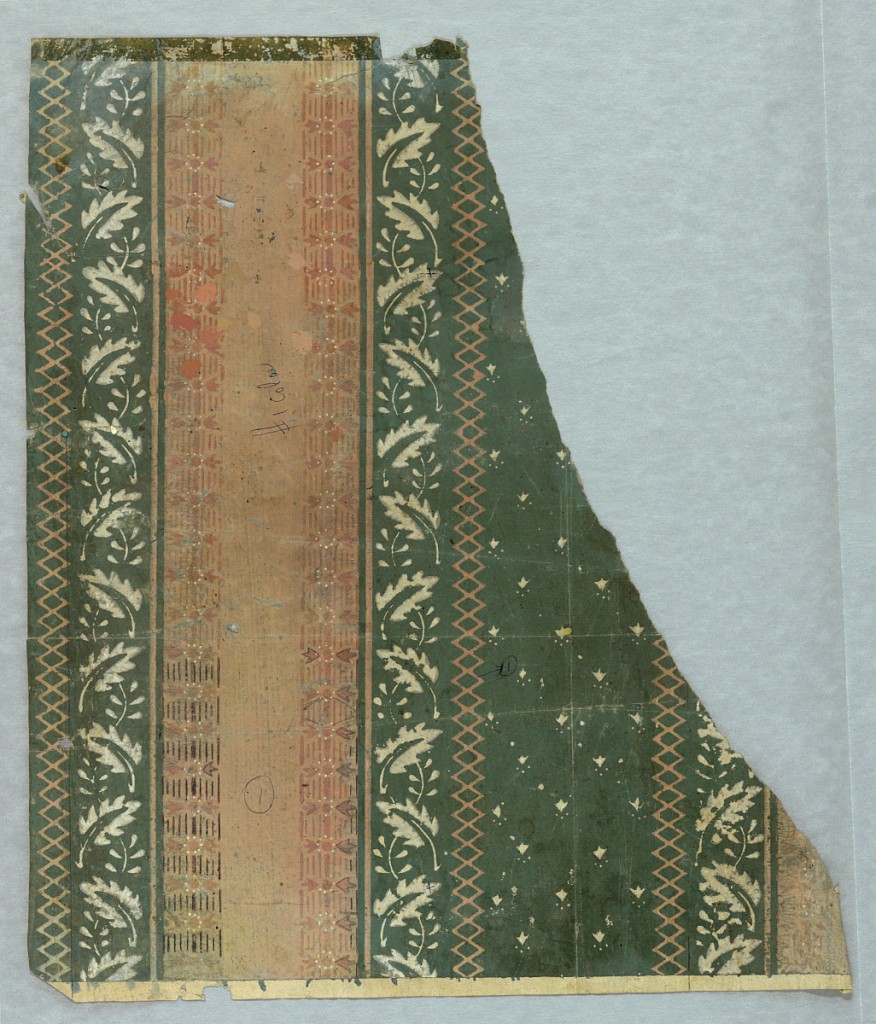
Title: Sidewall
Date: ca. 1820
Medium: Block-printed on handmade paper
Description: Stylized floral/foliate stripe design. Alternating broad stripes of salmon-color and deep green. Bands of a vining foliate twist and a diamond stripe on the green band. Printed in salmon and white on a green ground.